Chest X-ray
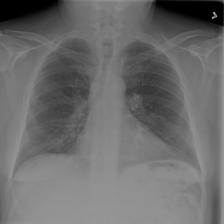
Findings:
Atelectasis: negative
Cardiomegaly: negative
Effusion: negative
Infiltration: negative
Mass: negative
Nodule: negative
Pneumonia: negative
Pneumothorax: negative
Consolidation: negative
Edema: negative
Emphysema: negative
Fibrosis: negative
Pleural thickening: negative
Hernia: negative